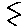
Label: zigzag